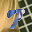
Label: 7